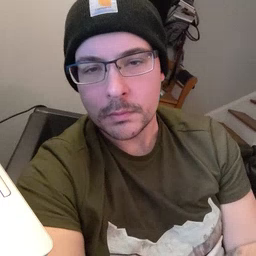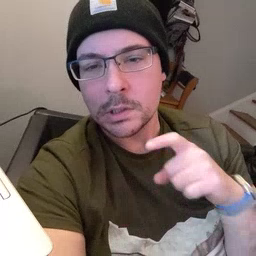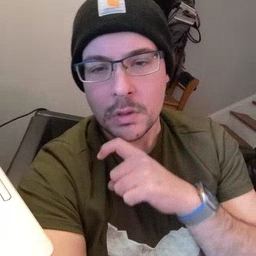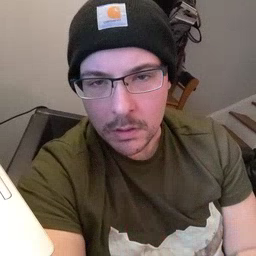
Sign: cereal